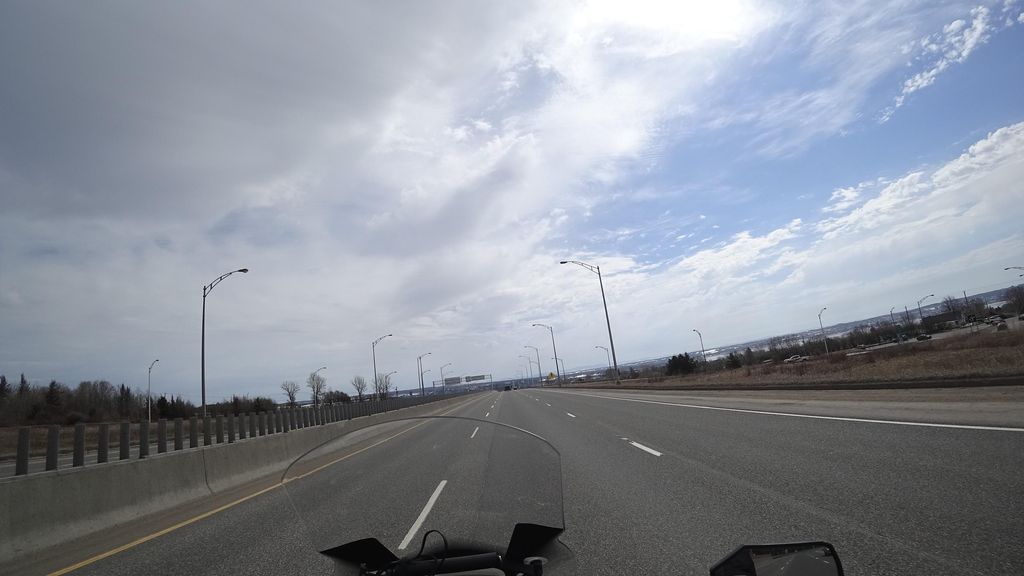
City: quebec_city